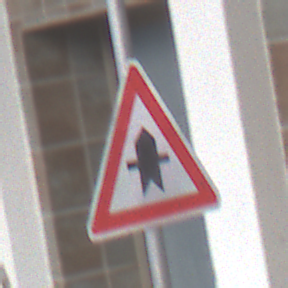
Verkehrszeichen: Vorfahrt
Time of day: MorningAfternoon
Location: Roofed (Urban)
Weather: PartlyCloudy
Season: NotSpecified
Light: Natural